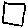
Label: square